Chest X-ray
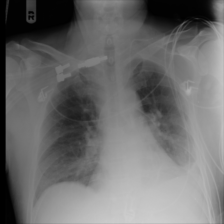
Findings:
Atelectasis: positive
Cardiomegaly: negative
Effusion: positive
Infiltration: positive
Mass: negative
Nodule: negative
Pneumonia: negative
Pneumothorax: negative
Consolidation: negative
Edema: negative
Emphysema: negative
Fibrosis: negative
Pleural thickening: negative
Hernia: negative